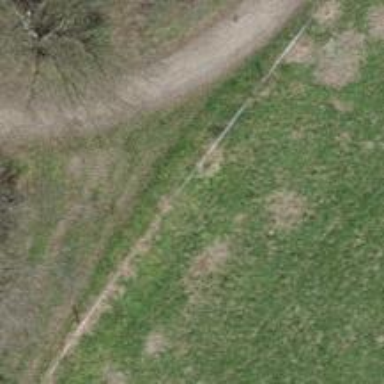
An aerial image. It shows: Brown bench.